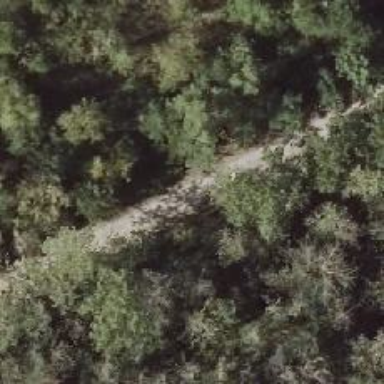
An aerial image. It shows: Footway with gravel surface.